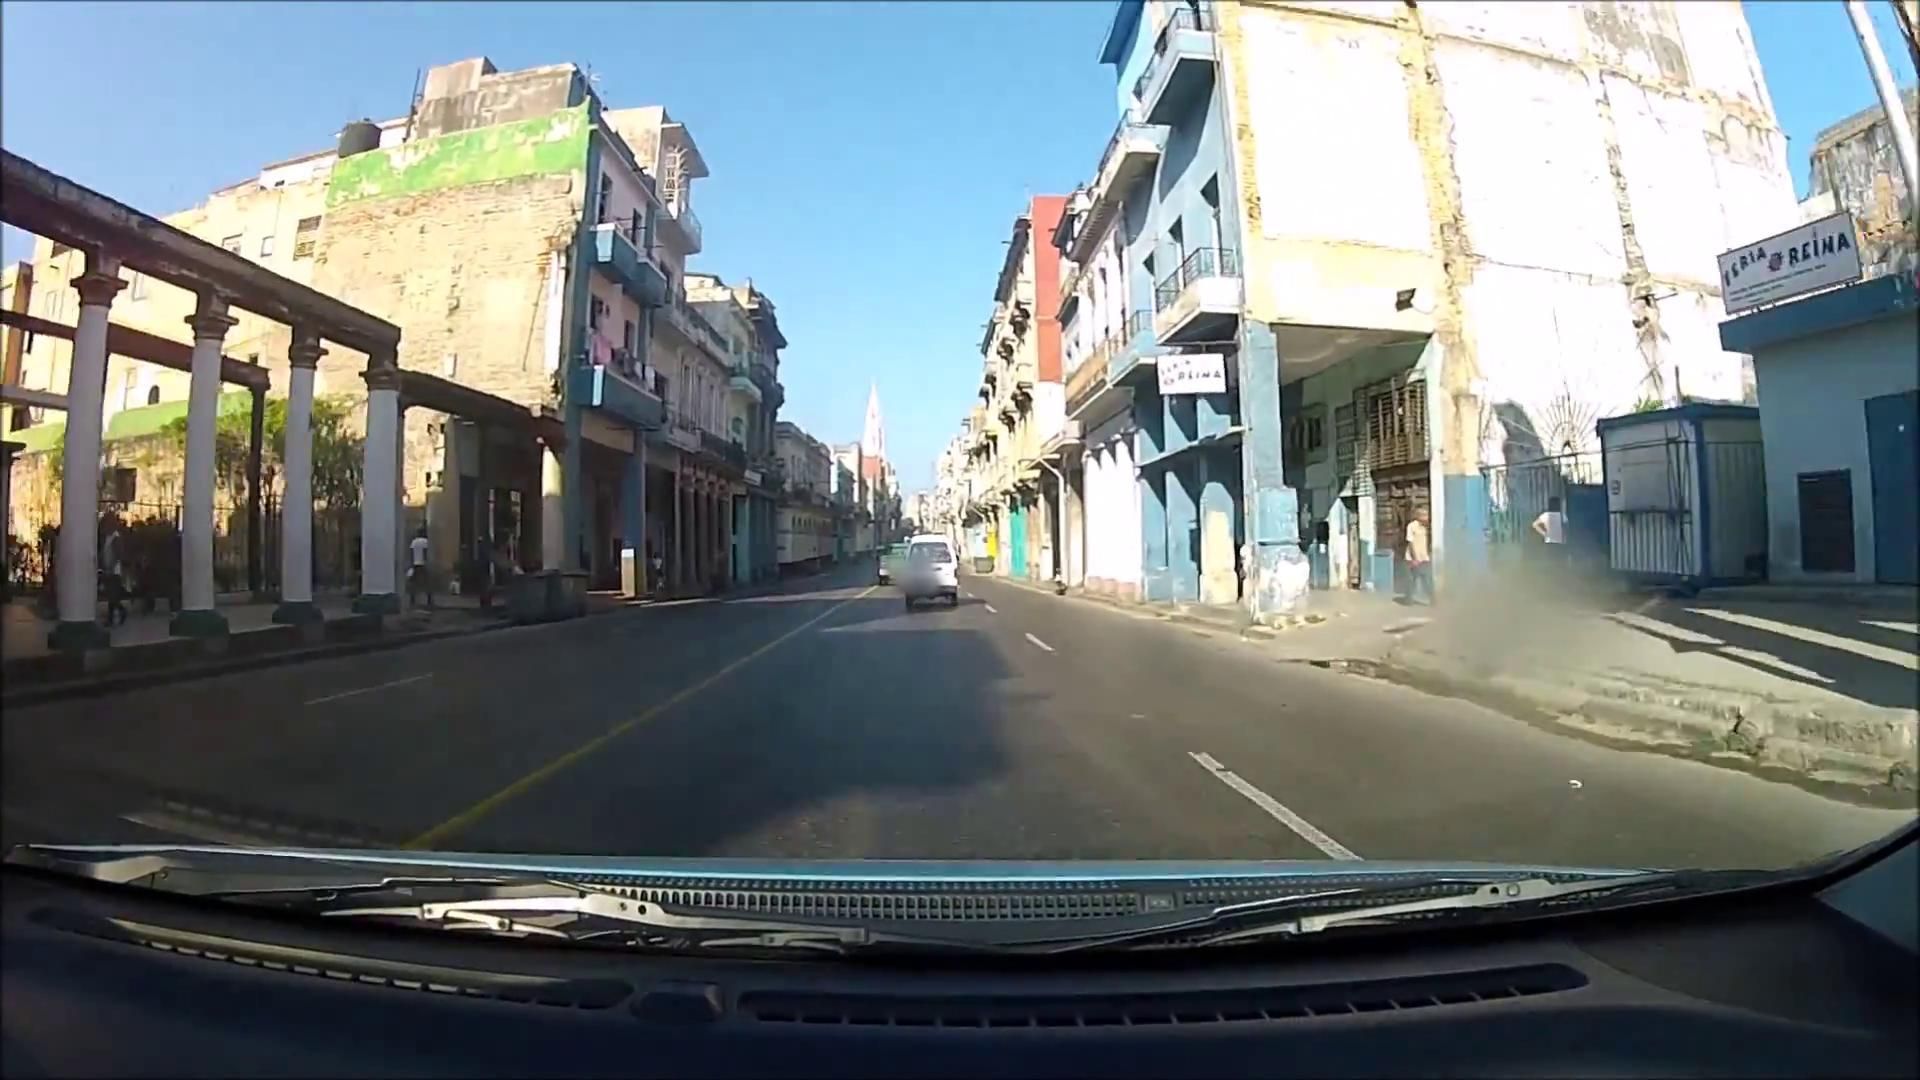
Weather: clear
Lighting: day
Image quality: good
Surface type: driving surface
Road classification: primary
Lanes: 4
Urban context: urban centre
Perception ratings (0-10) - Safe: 3.01, Lively: 4.21, Beautiful: 0.69, Boring: 3.43, Depressing: 5.21, Wealthy: 0.58